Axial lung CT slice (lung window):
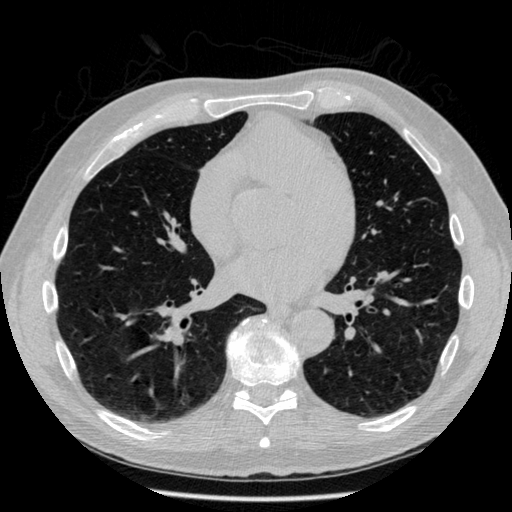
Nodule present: no